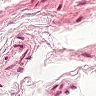
Metastatic tissue present: no